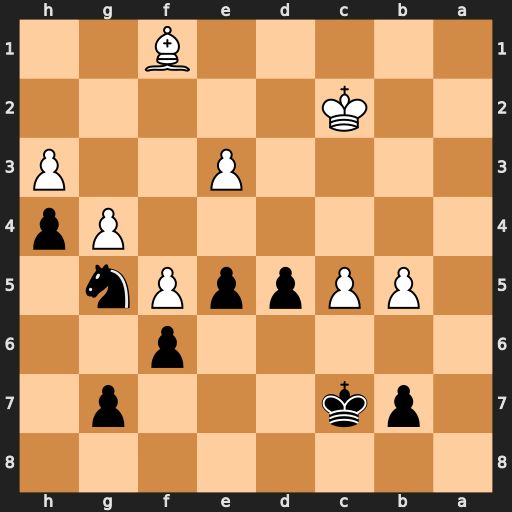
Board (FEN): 8/1pk3p1/5p2/1PPppPn1/6Pp/4P2P/2K5/5B2
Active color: b
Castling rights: -
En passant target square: -
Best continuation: Ne4 Bg2 Nxc5 Bxd5 Kb6